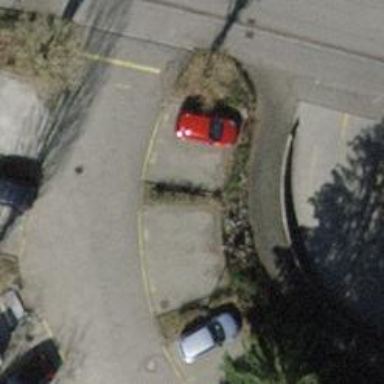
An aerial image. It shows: Car-sharing service available at this location.